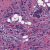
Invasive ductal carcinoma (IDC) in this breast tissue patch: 1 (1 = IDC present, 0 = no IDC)